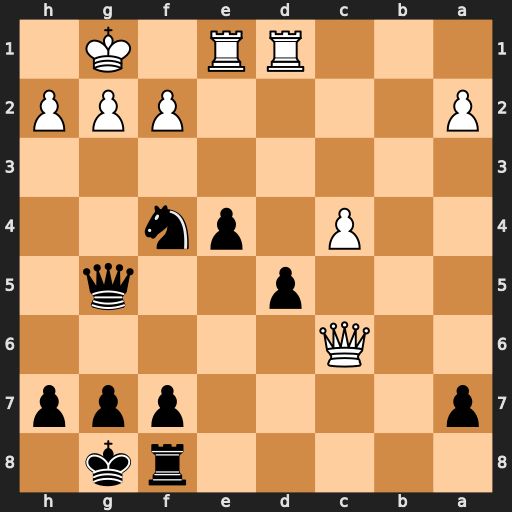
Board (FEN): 5rk1/p4ppp/2Q5/3p2q1/2P1pn2/8/P4PPP/3RR1K1
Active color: b
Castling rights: -
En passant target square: -
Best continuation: Qxg2#